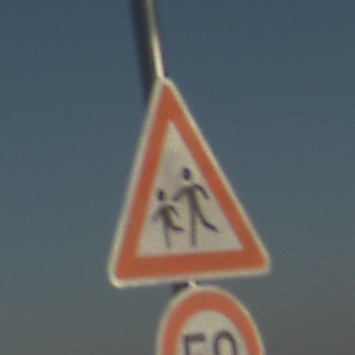
Verkehrszeichen: KinderRechts
Zusatzzeichen unten: Geschwindigkeit50
Umgebung: Outdoor, Nature
Tageszeit: SunriseSunset
Wetter: Clear
Licht: Natural
Jahreszeit: NotSpecified
Kontrast: HighContrast